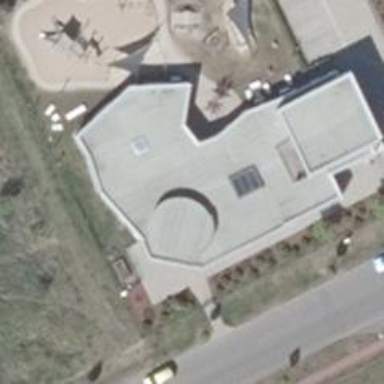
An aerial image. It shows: Kindergarten.